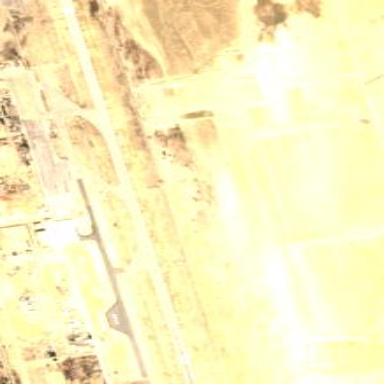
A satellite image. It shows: Asphalt runway at the airport.